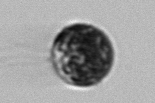
Label: Dinophyceae